Aerial crown-view tile of a tropical tree (Barro Colorado Island, Panama), acquired 20250414:
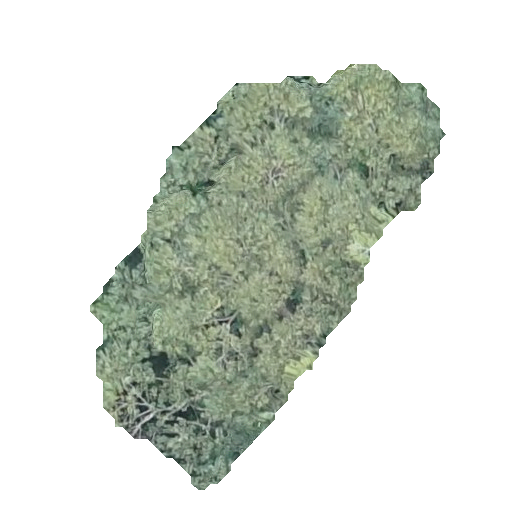
Species: Luehea seemannii
GBIF accepted scientific name: Luehea seemannii
Crown area: 125.338 m²